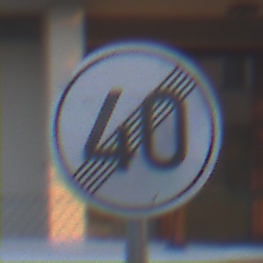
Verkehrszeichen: EndeGeschwindigkeit40
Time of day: SunriseSunset
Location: Outdoor (Urban)
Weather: Clear
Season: NotSpecified
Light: Natural